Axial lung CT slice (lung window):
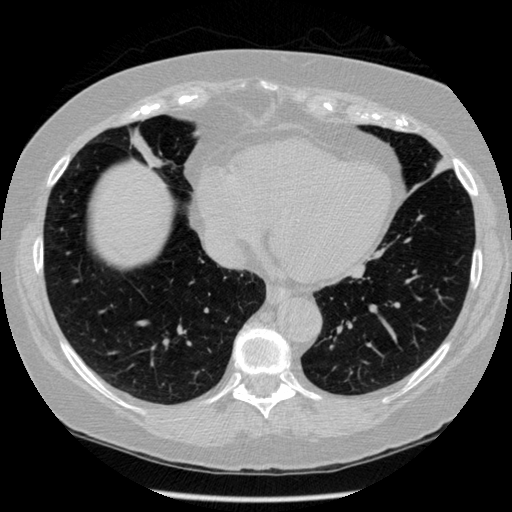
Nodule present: no